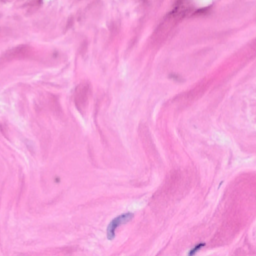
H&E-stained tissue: Breast